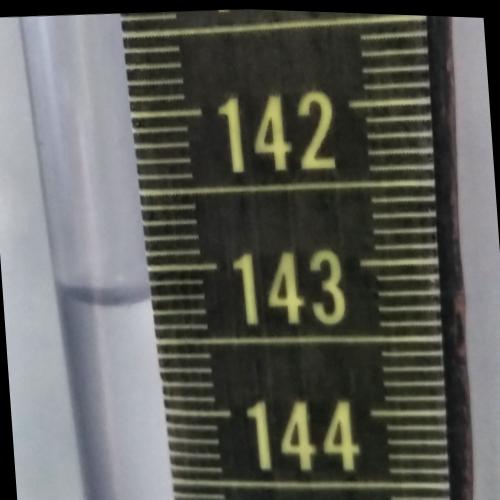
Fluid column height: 143.2 cm